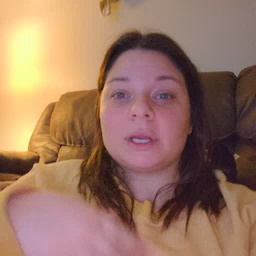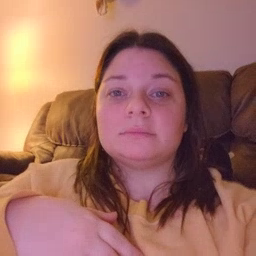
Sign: cowboy